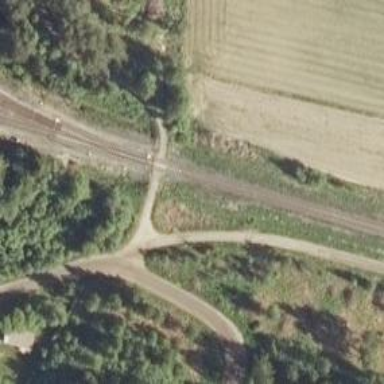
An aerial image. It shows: Continuous rail track.